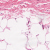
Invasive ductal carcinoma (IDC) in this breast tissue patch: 0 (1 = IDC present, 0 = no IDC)